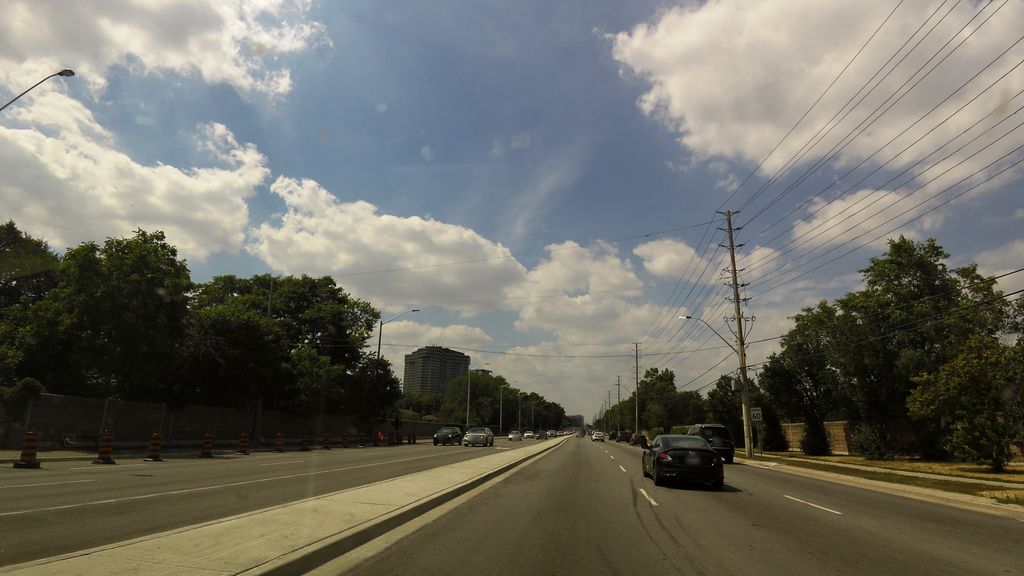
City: toronto